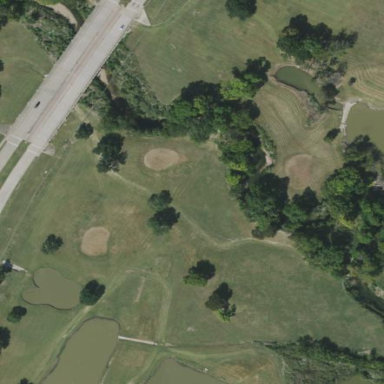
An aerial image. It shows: Lush grass fairway on golf course.